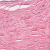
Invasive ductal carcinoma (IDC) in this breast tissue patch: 0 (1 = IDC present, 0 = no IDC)